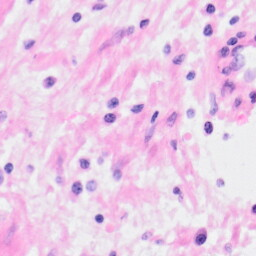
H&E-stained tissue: Kidney